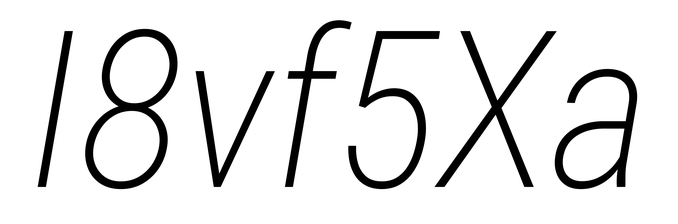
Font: Roboto-Italic_Condensed_ExtraLight_Italic